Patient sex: M
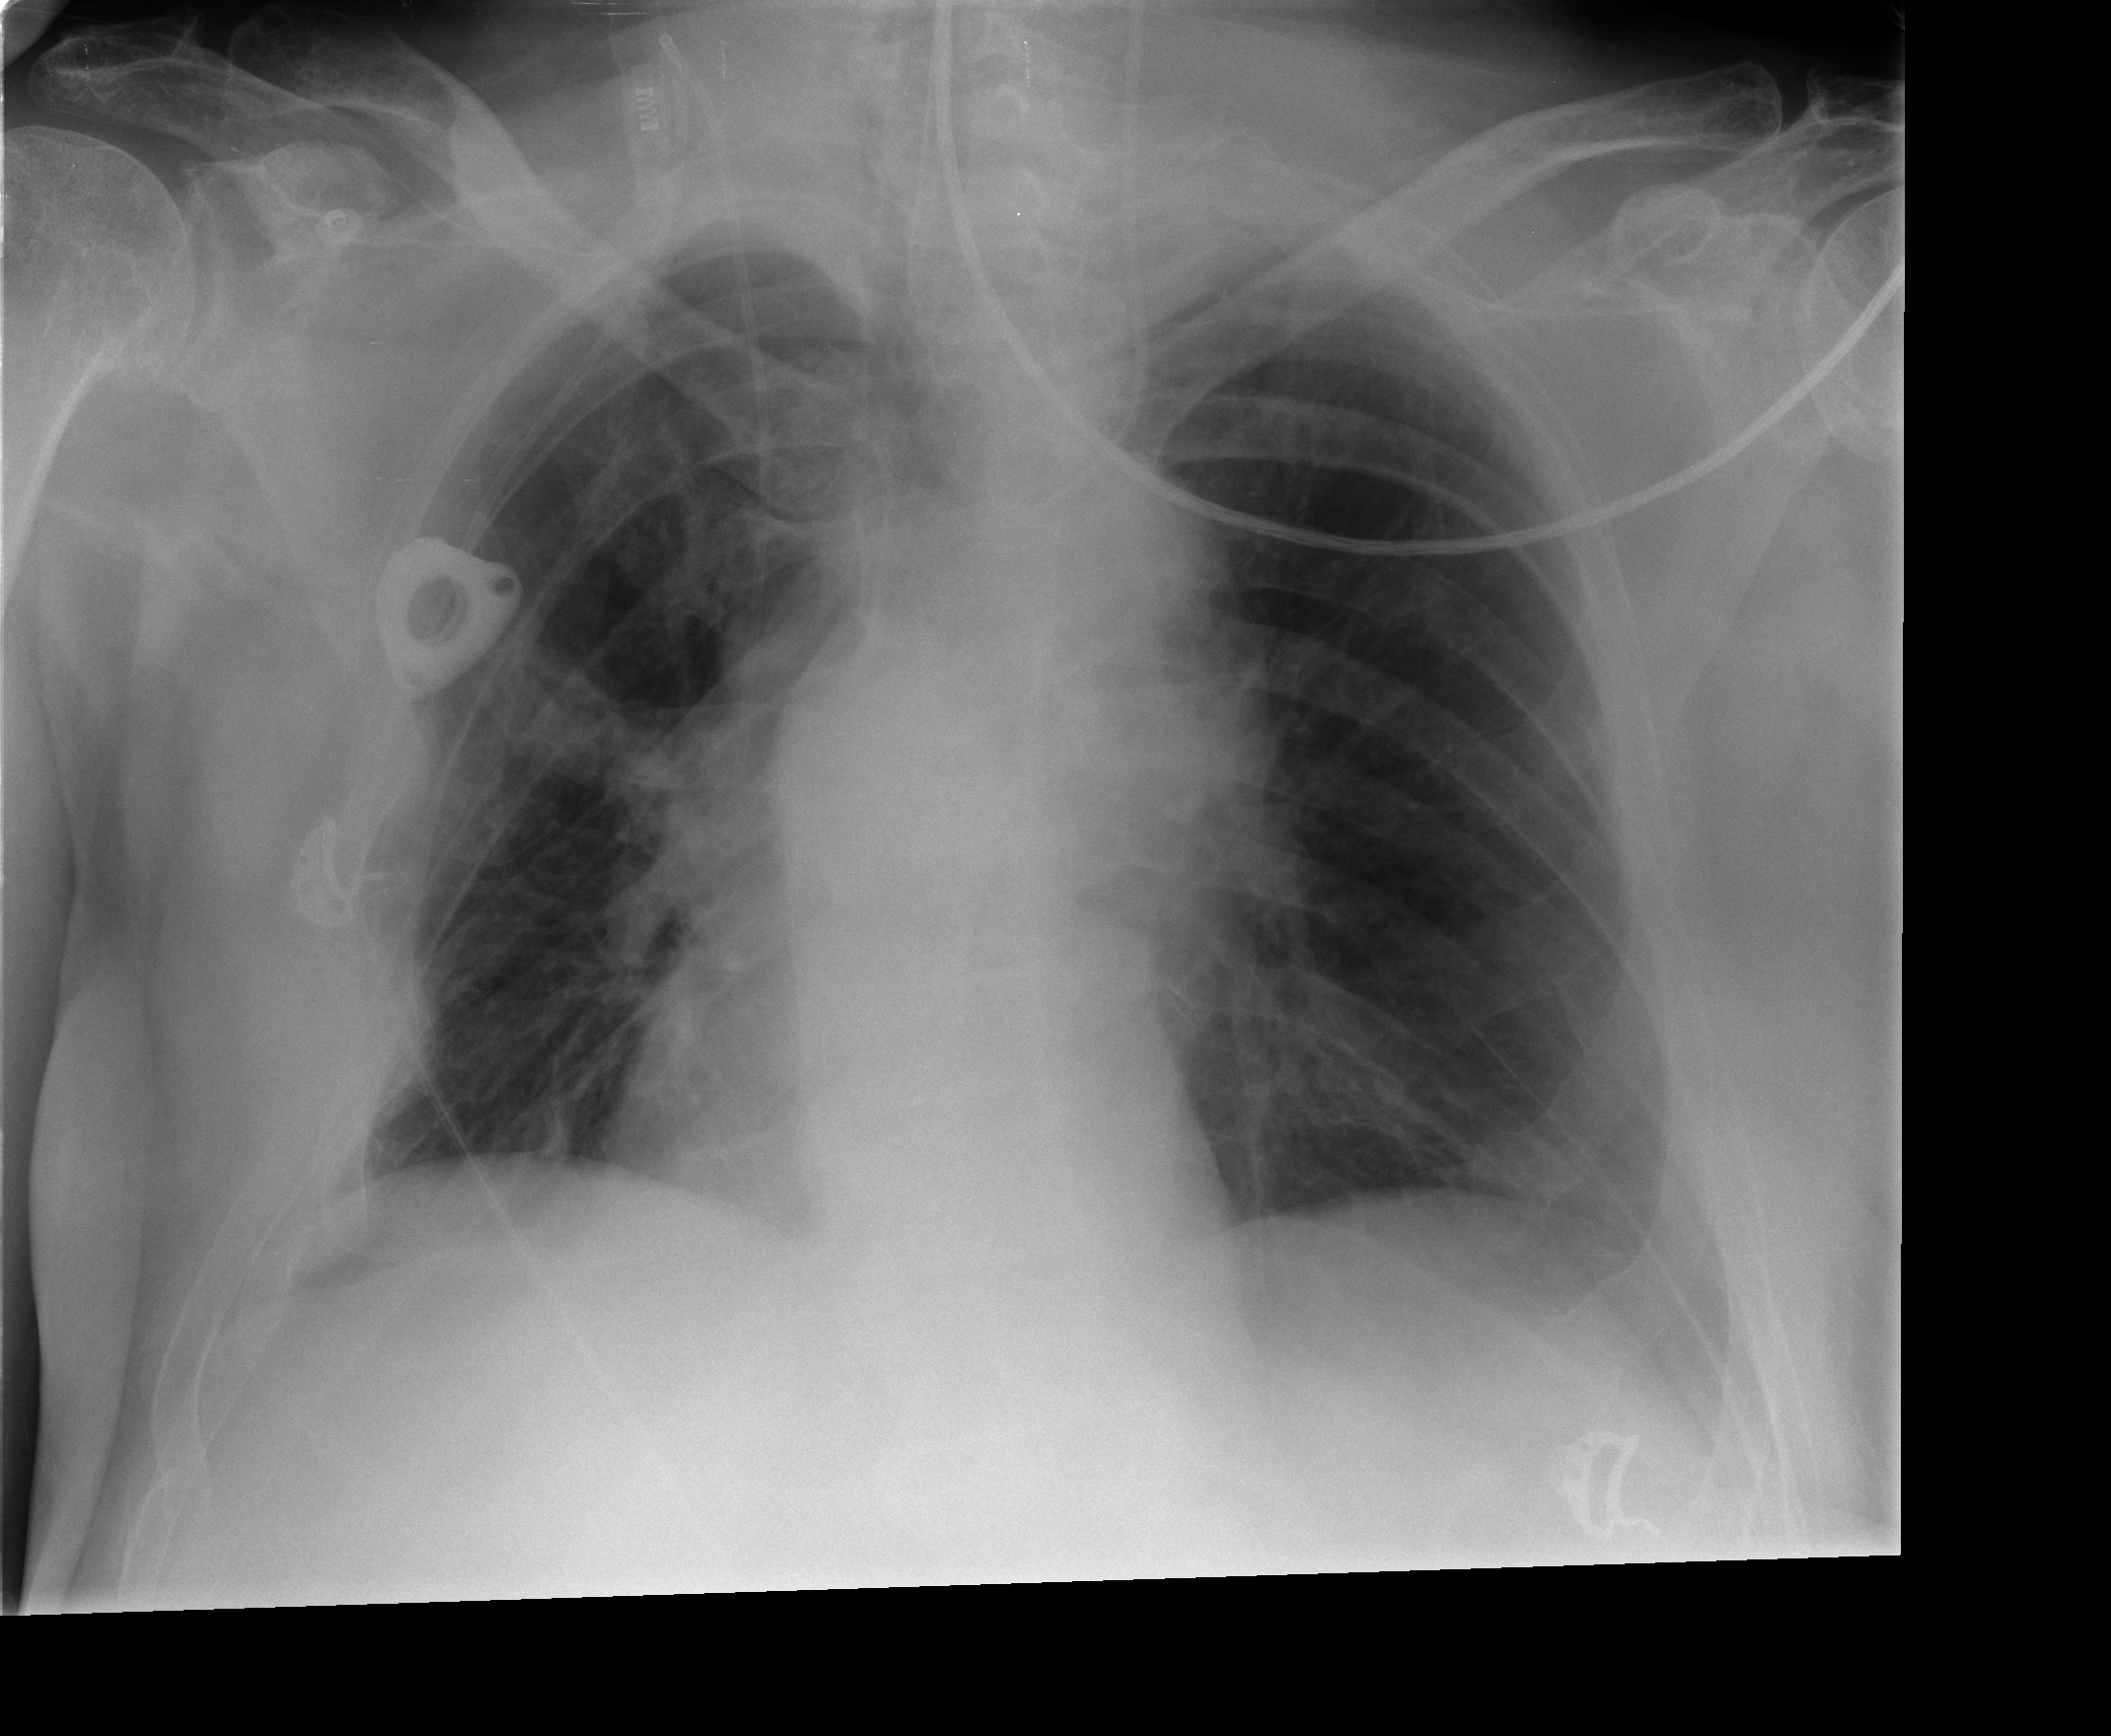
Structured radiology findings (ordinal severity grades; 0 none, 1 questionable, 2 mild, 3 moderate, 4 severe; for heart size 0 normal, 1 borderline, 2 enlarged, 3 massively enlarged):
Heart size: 0
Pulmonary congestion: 0
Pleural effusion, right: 0
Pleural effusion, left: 1
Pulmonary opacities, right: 0
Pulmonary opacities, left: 0
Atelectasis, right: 0
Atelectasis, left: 2